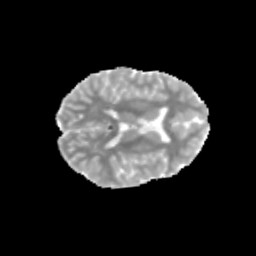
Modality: MD
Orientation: axial
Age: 11
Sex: female
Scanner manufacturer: siemens
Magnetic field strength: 3 T
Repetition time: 3.8 s
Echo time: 0.07 s